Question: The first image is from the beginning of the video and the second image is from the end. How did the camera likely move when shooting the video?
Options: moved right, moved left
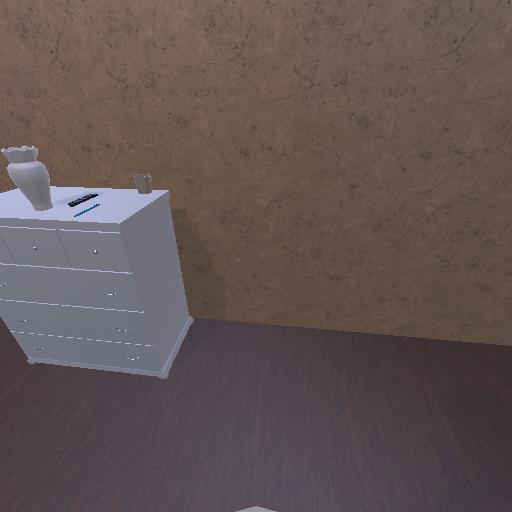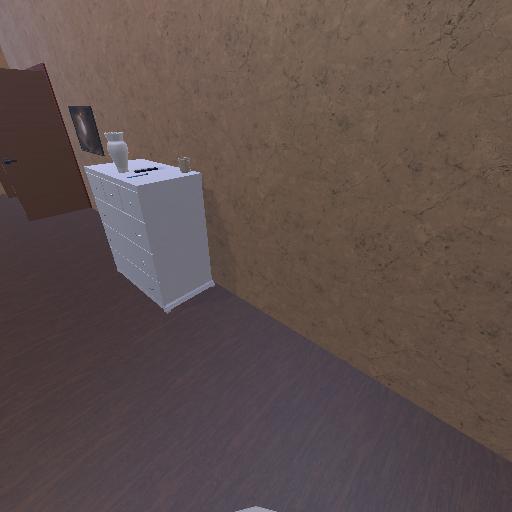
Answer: moved right